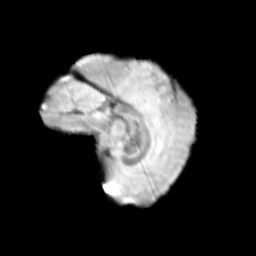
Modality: T2w
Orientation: sagittal
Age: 11
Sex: female
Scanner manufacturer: siemens
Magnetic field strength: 3 T
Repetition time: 3.8 s
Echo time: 0.07 s